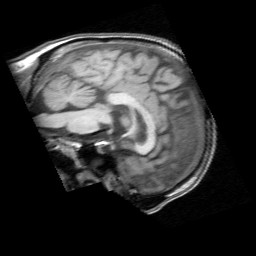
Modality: T1w
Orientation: sagittal
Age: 49